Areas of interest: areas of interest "Hanjiang Normal University Qingyun Art Museum"
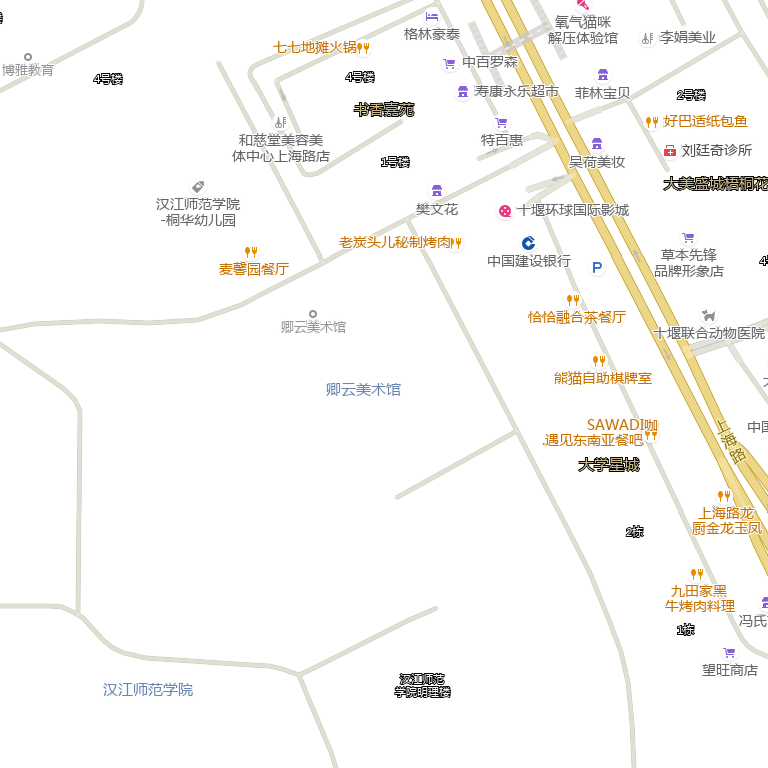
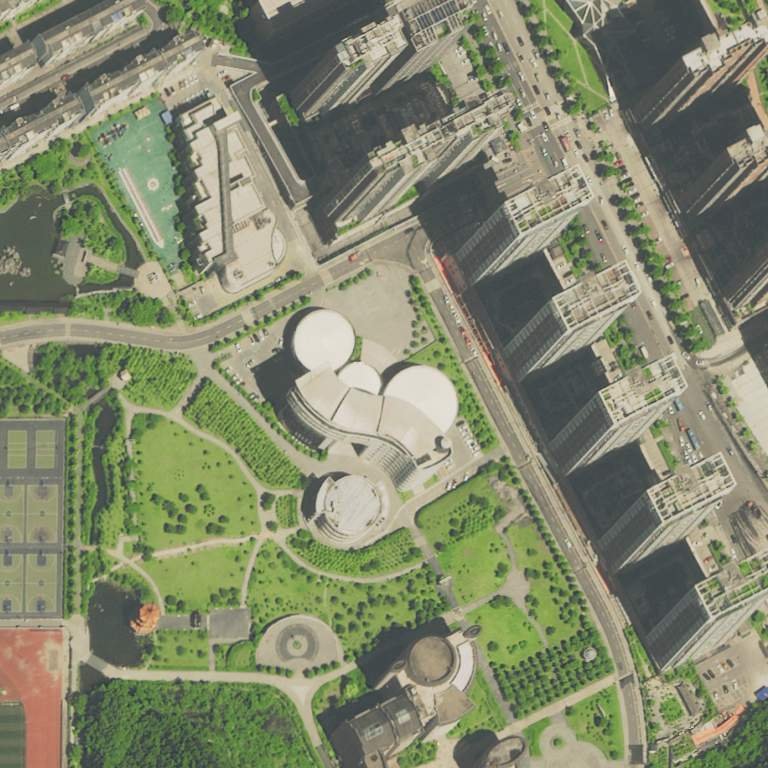